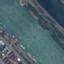
Land use / land cover: River